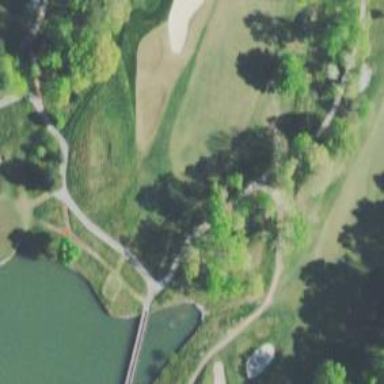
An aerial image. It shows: Service road used as golf cart path.